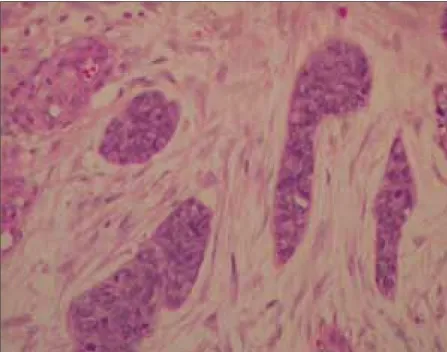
Nests of tumor cells surrounded by desmoplastic stroma, hematoxylin and eosin stain 10x (H&E stain).
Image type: pathology (h&e)